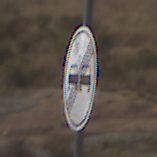
Verkehrszeichen: EndeUeberholverbot
Umgebung: Outdoor, Nature
Tageszeit: Midday
Wetter: PartlyCloudy
Licht: Natural
Jahreszeit: NotSpecified
Kontrast: HighContrast